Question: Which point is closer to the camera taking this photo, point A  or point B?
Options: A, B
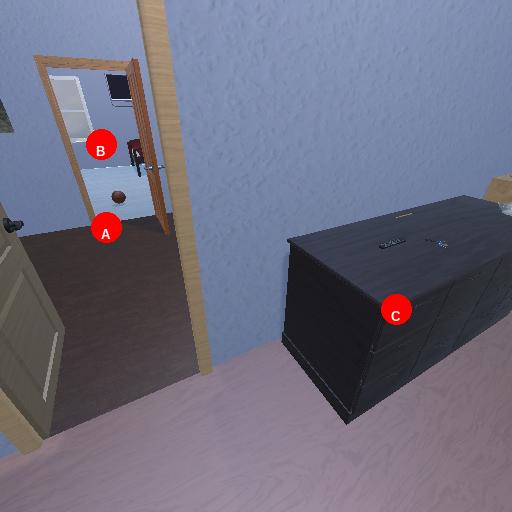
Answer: A